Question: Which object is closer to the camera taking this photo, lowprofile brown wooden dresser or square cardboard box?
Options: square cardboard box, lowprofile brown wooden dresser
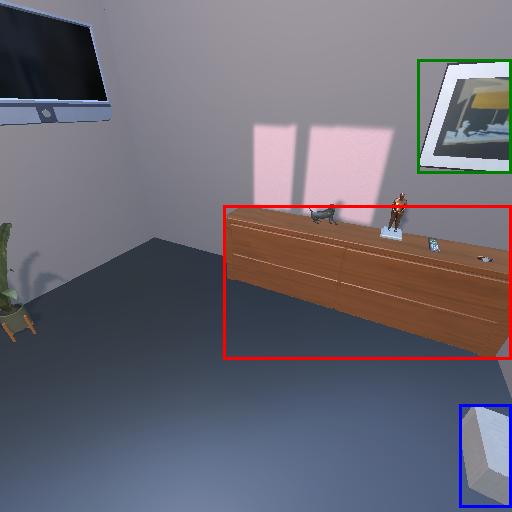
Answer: square cardboard box